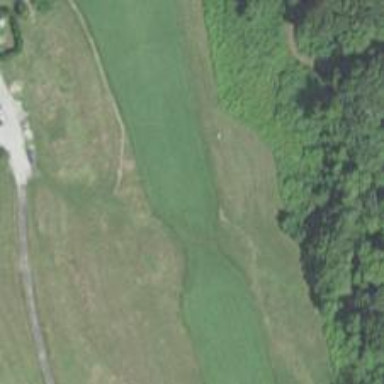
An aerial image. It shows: View of golf hole.